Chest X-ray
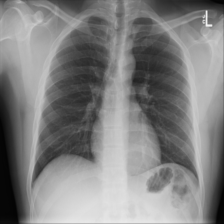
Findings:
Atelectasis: negative
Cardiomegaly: negative
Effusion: negative
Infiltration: positive
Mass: negative
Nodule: negative
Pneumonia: negative
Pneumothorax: negative
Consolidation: negative
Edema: negative
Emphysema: negative
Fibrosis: negative
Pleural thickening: negative
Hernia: negative